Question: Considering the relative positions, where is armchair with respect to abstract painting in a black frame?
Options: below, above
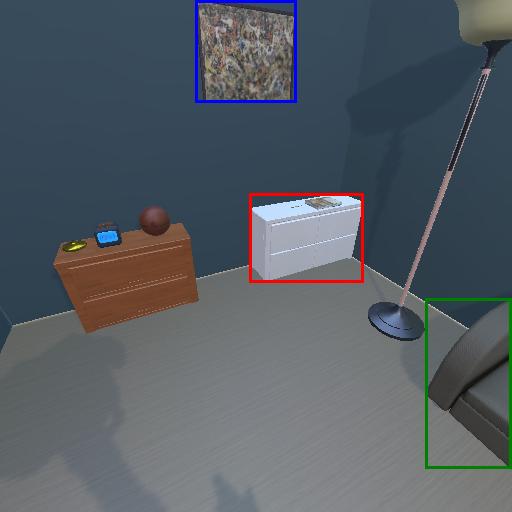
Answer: below